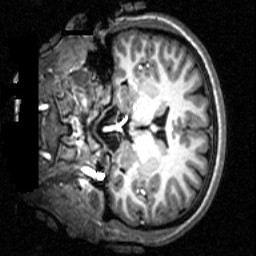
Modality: T1w
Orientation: coronal
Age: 18
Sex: female
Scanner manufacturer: siemens
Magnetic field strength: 2.894 T
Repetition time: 2.3 s
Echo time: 0.0021 s